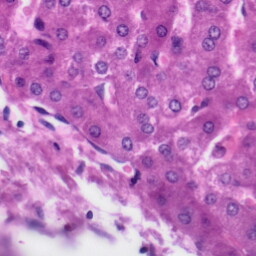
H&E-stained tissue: Liver